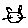
Label: cat